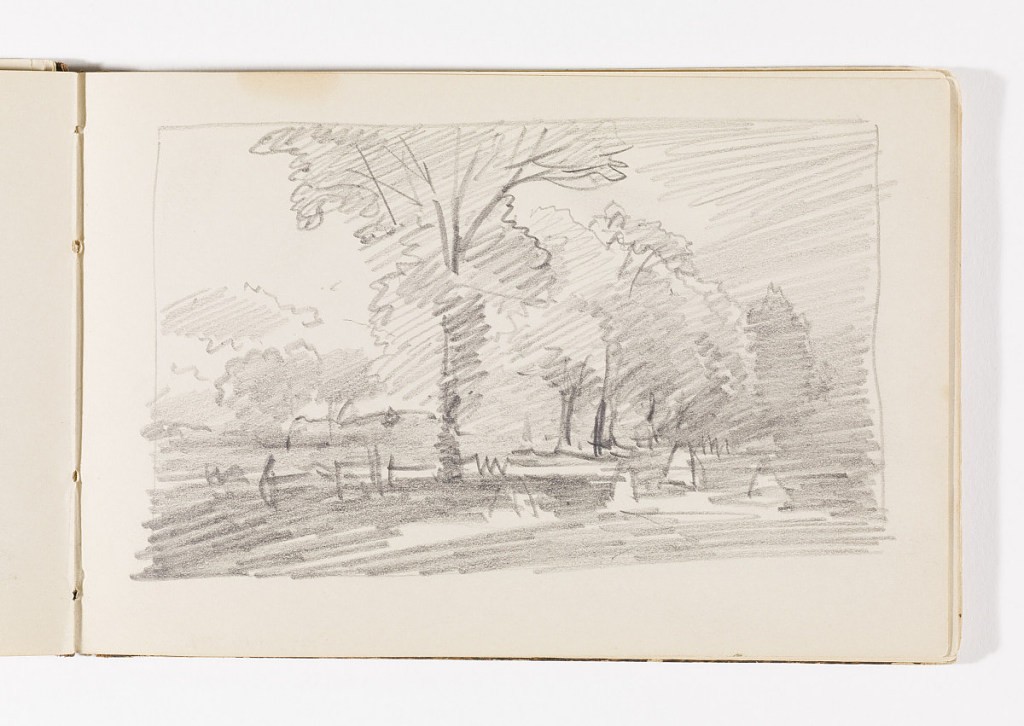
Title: Flat Landscape with Trees and Haystacks
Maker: William Trost Richards, American, 1833–1905
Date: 1885–1902
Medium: Graphite on cream wove paper
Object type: Sketchbook folio
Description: Rough sketch of countryside. One large tree in center middleground, additional trees across composition in distance, with haystacks.